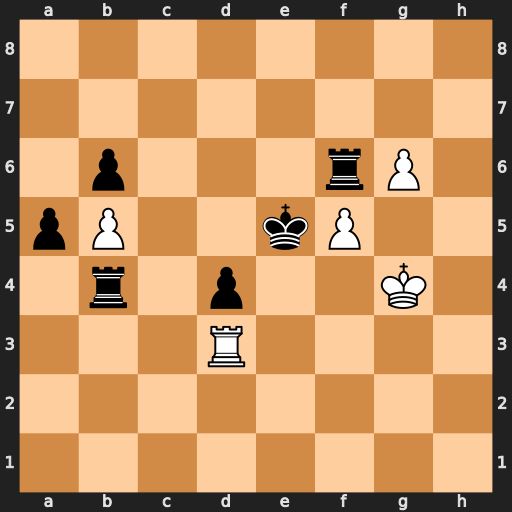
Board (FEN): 8/8/1p3rP1/pP2kP2/1r1p2K1/3R4/8/8
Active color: w
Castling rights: -
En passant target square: -
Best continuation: g7 Rxf5 g8=Q